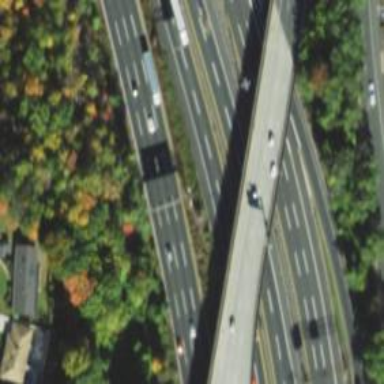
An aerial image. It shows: Urban expressway bridge on trunk highway.